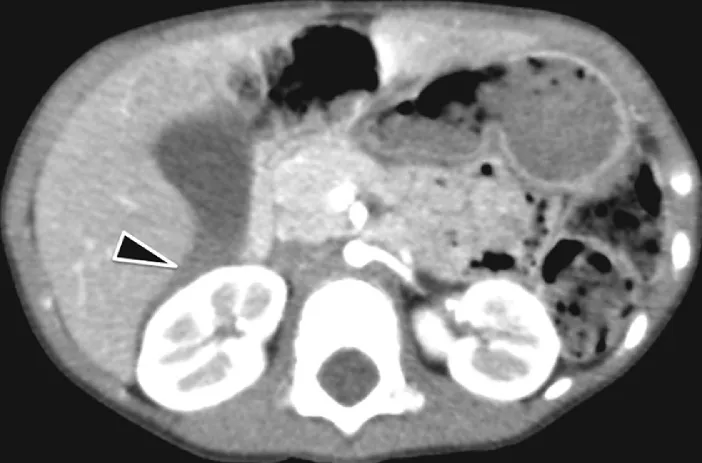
Enhanced CT one hour after admission. B) Fluid collection was observed in Morison's pouch.
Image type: radiology (ct)